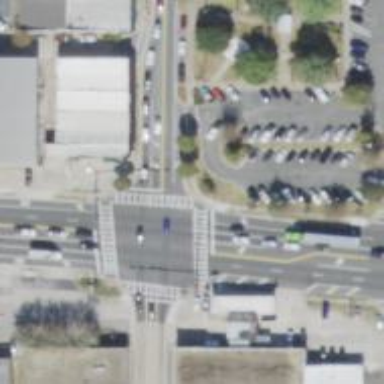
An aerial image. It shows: Crossing on the road.